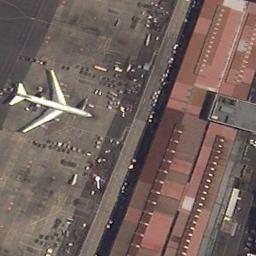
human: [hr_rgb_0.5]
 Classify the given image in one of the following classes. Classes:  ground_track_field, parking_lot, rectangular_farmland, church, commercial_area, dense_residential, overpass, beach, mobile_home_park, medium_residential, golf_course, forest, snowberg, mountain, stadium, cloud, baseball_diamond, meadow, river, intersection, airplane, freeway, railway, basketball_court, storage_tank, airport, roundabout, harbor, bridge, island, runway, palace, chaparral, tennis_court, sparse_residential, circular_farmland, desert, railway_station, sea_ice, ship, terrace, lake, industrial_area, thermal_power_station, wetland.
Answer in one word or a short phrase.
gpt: airplane